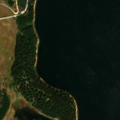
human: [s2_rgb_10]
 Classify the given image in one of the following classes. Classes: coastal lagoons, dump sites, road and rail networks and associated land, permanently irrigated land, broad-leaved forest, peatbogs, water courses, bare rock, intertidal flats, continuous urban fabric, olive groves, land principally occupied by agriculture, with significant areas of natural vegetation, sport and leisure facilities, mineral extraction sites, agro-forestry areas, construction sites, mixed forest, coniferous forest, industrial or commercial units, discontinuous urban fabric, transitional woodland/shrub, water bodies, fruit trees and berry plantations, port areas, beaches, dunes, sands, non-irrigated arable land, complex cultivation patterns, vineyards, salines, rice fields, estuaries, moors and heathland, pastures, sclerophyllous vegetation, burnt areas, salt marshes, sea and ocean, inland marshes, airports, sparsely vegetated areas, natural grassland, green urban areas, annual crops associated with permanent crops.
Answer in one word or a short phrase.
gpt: natural grassland, transitional woodland/shrub, water bodies